Question: I'm having a hard time to find a way to compute the exact moment when a planet comes in opposition. By definition, planet  was at its maximum value.
To find this, I wrote the following code with Skyfield:
'''
def get_skf_objects():
return get_loader()('de421.bsp')
def get_angle(time: Time):
sun_pos = earth.at(time).observe(get_skf_objects()['sun'])
aster_pos = earth.at(time).observe(get_skf_objects()[aster.skyfield_name]) # e.g. aster.skyfield_name = 'MARS'
degrees = sun_pos.separation_from(aster_pos).degrees
return degrees
get_angle.rough_period = 1.0
times, angles = _find_maxima(start_time, end_time, get_angle, epsilon=1./3600/24)
'''
For some reasons I don't really get, this produces values for the times when a opposition actually happens. But my real problem is that, compared to the real opposition times, . For instance:
- -
And so on...
I added print calls on the 'degrees' variable in 'get_angle' and on the 'angles' after the call of '_find_maxima()' and got this result for October 14th:
'''
[177.<PHONE> 177.<PHONE> 177.<PHONE> 176.99671953 176.98440208
176.96746426 176.94598429 176.92005866 176.88980009 176.85533528
176.81680257 176.77434952]
[177.<PHONE> 177.<PHONE> 177.<PHONE> 177.<PHONE> 177.<PHONE>
177.<PHONE> 177.<PHONE> 177.<PHONE> 177.<PHONE> 177.<PHONE>
177.<PHONE> 177.<PHONE>]
[177.<PHONE> 177.<PHONE> 177.<PHONE> 177.<PHONE> 177.<PHONE>
177.<PHONE> 177.<PHONE> 177.<PHONE> 177.<PHONE> 177.<PHONE>
177.<PHONE> 177.<PHONE>]
[177.<PHONE> 177.<PHONE> 177.<PHONE> 177.<PHONE> 177.<PHONE>
<PHONE> 177.<PHONE> 177.<PHONE> 177.<PHONE> 177.<PHONE>
177.<PHONE> 177.<PHONE>]
[177.<PHONE> <PHONE> 177.<PHONE> 177.<PHONE> 177.<PHONE>
177.<PHONE> 177.<PHONE> 177.<PHONE> 177.<PHONE> 177.<PHONE>
177.<PHONE> <PHONE> ]
[177.<PHONE> 177.<PHONE> 177.<PHONE> 177.<PHONE> 177.<PHONE>
177.<PHONE> 177.<PHONE> 177.<PHONE> 177.<PHONE> 177.<PHONE>
177.<PHONE> 177.<PHONE>]
[177.<PHONE> 177.<PHONE> 177.<PHONE> 177.<PHONE> 177.<PHONE>
177.<PHONE> 177.<PHONE> 177.<PHONE> 177.<PHONE> 177.<PHONE>
177.<PHONE> 177.<PHONE>]
[177.<PHONE>]
'''
What is happening?
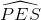
Answer: You are on the right track, but there are a few problems with your approach.
1. Your source for the exact time of opposition (did you mention the source? if so then I haven't yet found it in the text of your question) appears to be an incorrect one. The exact time of the 2020 Mars opposition is 23:25 UT, as you can verify at this Google Books link.
2. Your guess that opposition would be defined using the raw separation angle is close but not exact. According to this article on the Wikipedia, opposition is the moment when the Sun's and the planet's ecliptic longitude are 180deg away from each other. Among other things, this definition means that in the old days the moment of opposition could be found by subtracting two angles from a table of planetary longitudes, whereas a definition involving raw angular separation would have required spherical trigonometry between a pair of lat-lon (or RA-dec) coordinates.
3. The definition, as it happens, uses apparent positions, so you need to call .apparent() to transform the coordinates you receive.
Putting those adjustments together, see if the following script gives you the correct answer:
'''
from skyfield.api import load, tau, pi
from skyfield.almanac import find_discrete
planets = load('de421.bsp')
sun = planets['sun']
earth = planets['earth']
mars = planets['mars']
ts = load.timescale(builtin=True)
def longitude_difference(t):
e = earth.at(t)
s = e.observe(sun).apparent()
m = e.observe(mars).apparent()
_, lon1, _ = s.ecliptic_latlon()
_, lon2, _ = m.ecliptic_latlon()
return (lon1.degrees - lon2.degrees) - 180 > 0
longitude_difference.rough_period = 300.0
t, b = find_discrete(ts.utc(2020), ts.utc(2021), longitude_difference)
for ti in t:
print(t.utc_jpl())
'''